Field crop: maize
Growth stage: 2
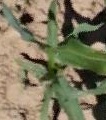
Species: maize